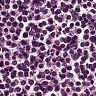
Metastatic tissue present: no